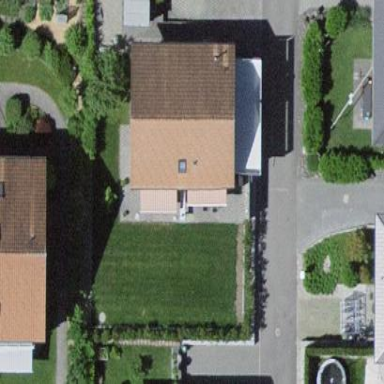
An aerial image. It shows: Gabled roof on residential building.